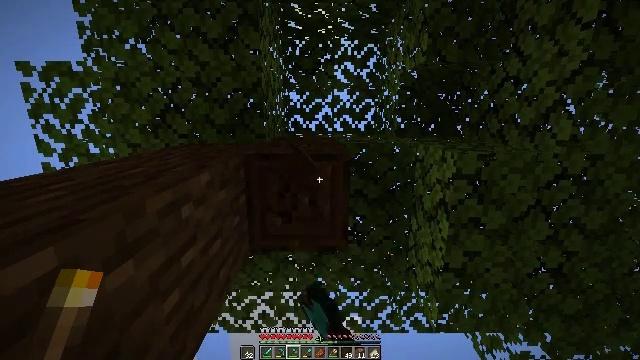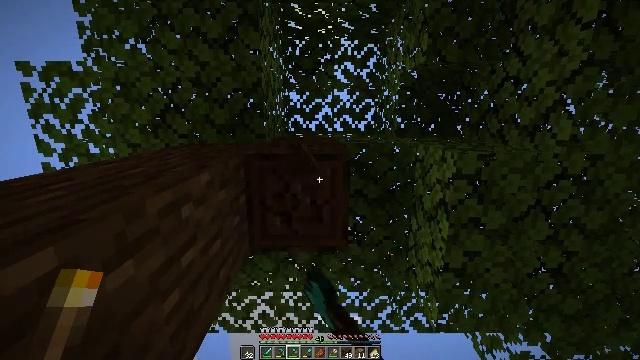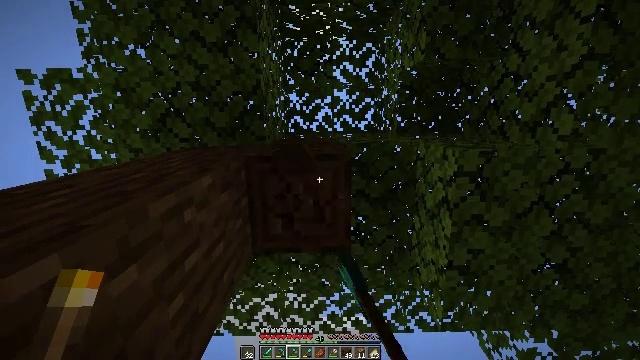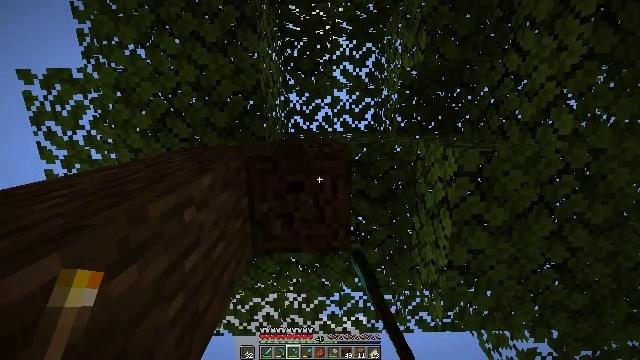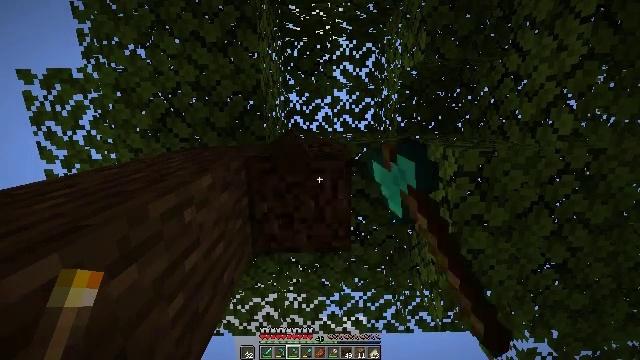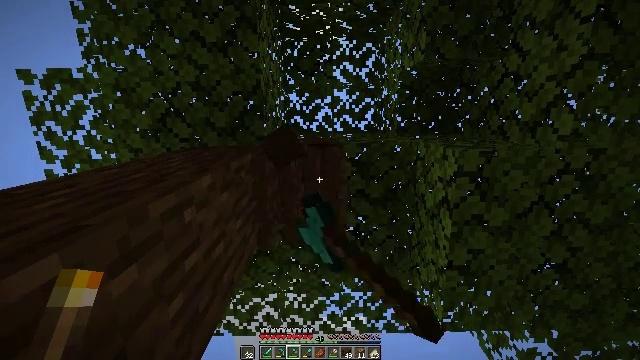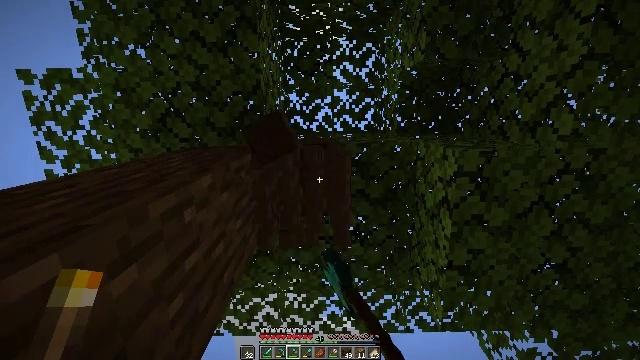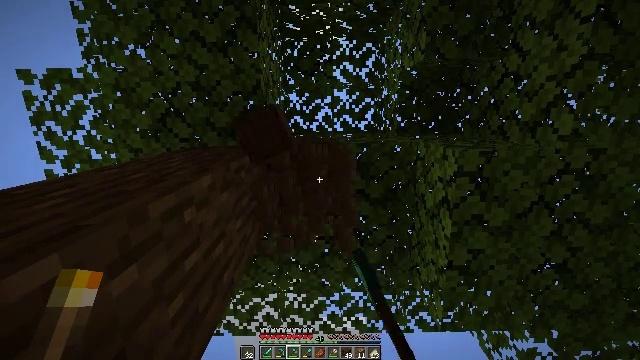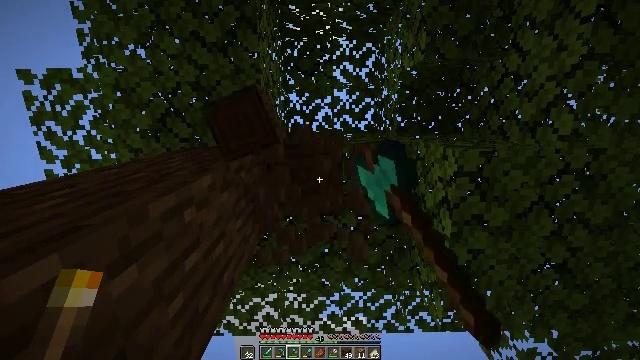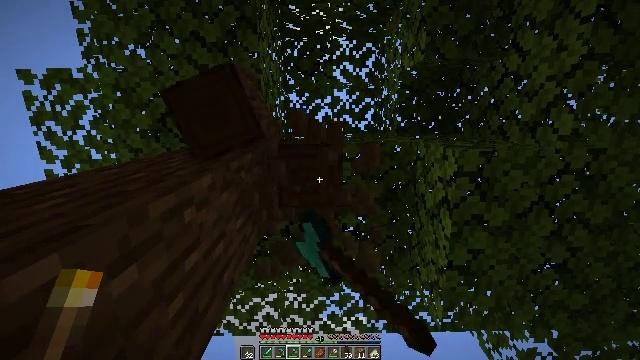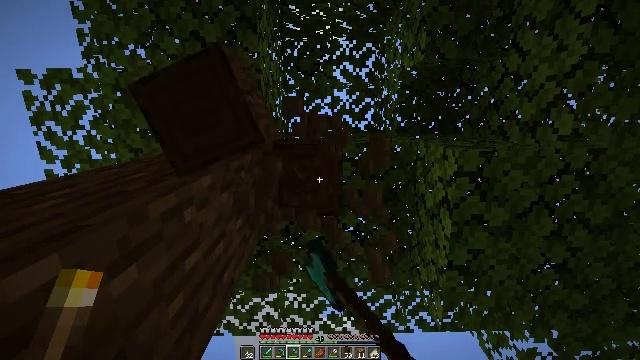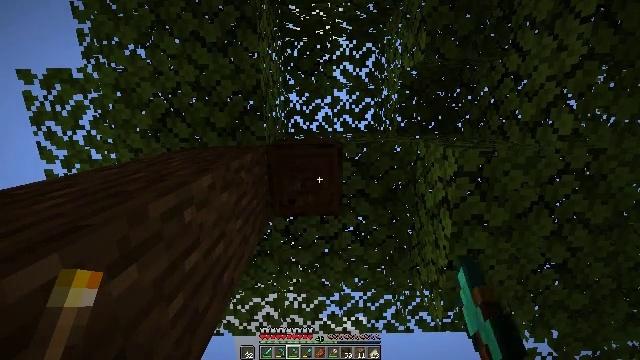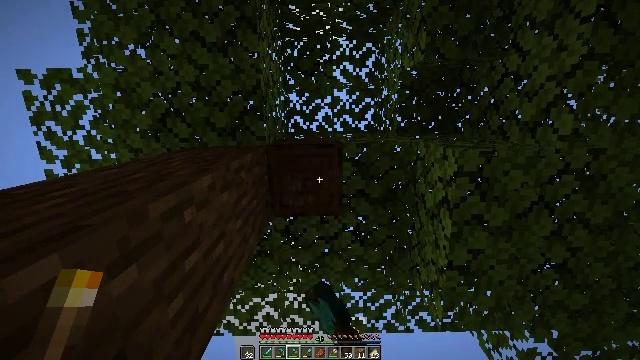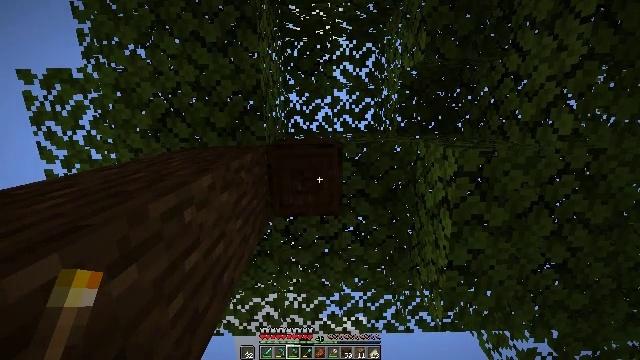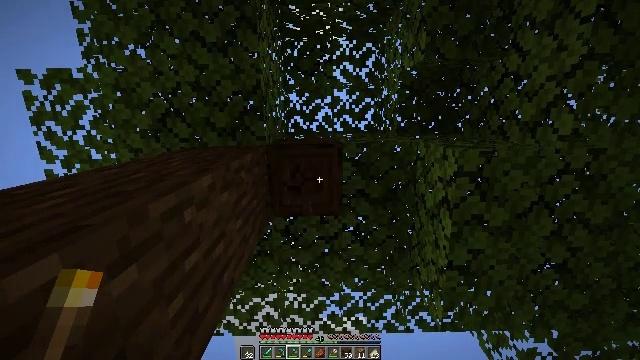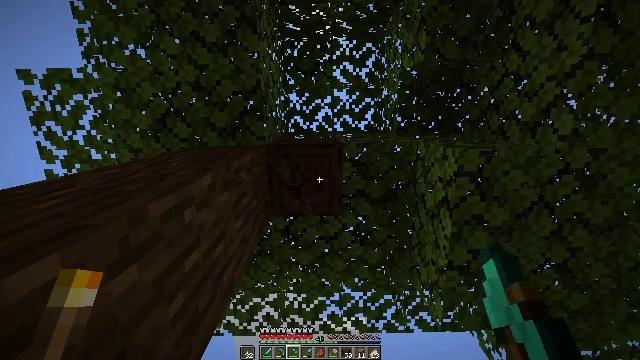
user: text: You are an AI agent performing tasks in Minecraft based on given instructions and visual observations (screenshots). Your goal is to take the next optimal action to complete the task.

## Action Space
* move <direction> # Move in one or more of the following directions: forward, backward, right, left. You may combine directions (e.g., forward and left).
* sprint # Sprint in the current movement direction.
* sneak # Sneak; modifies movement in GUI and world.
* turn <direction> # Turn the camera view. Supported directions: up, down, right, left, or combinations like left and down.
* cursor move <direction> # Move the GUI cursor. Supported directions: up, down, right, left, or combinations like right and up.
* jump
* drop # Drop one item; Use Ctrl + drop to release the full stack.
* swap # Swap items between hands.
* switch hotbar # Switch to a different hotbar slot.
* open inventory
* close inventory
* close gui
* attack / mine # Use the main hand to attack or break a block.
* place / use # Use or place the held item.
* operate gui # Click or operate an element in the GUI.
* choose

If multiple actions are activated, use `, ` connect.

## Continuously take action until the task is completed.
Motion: motion action
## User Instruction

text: Collect dark oak log for building.
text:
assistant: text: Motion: attack / mine
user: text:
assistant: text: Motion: turn left, attack / mine
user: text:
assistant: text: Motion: attack / mine
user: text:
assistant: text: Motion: attack / mine
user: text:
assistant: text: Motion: attack / mine
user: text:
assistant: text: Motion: attack / mine
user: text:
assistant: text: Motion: attack / mine
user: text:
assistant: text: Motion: attack / mine
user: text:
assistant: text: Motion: attack / mine
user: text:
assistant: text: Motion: attack / mine
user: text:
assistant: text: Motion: attack / mine
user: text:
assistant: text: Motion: attack / mine
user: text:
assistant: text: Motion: attack / mine
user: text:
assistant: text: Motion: attack / mine
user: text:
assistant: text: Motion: attack / mine
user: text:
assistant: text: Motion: attack / mine
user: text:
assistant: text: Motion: attack / mine
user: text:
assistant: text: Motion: attack / mine
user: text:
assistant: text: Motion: attack / mine
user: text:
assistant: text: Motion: attack / mine
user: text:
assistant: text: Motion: attack / mine
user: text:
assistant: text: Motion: turn left, attack / mine
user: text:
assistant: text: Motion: turn left, attack / mine
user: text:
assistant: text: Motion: turn left and down, attack / mine
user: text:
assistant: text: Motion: turn left and down, attack / mine
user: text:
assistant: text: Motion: turn left and down, attack / mine
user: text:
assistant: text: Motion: turn left and down, attack / mine
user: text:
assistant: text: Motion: turn left and down, attack / mine
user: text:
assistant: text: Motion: turn left and down, attack / mine
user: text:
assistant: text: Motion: attack / mine